Question: In my activity I show the camera preview on a surfaceView. It works perfectly fine on Nexus One and HTC Desire, but on Samsung Galaxy S I see strange lines, weird proportions and everything three times. see the Screenshot below.
The issue seems to be similar to this one:
<URL>
but none of the comments there helped. I tried to swap height,width for the camera parameters, but not much of a difference.
(Side note: my activity is always in landscape mode, fixed. I have that fix in my manifest as screenOrientation parameters, in case that matters somehow).
The code of my SurfaceHolderCallback (the relevant inner class in my activity):
'''
class SurfaceHolderCallback implements SurfaceHolder.Callback {
private static final int IMAGE_WIDTH = 512;
private static final int IMAGE_HEIGHT = 384;
private static final String ORIENTATION = "orientation";
private static final String ROTATION = "rotation";
private static final String PORTRAIT = "portrait";
private static final String LANDSCAPE = "landscape";
public void surfaceCreated(SurfaceHolder holder) {
camera = Camera.open();
//Surface.setOrientation(Display.DEFAULT_DISPLAY,Surface.ROTATION_90);
Parameters p = camera.getParameters();
p.setPictureSize(IMAGE_WIDTH, IMAGE_HEIGHT);
p.set(ORIENTATION, PORTRAIT);
p.set(ROTATION, 90);
// p.setPreviewSize(640, 480);
Camera.Size s = p.getSupportedPreviewSizes().get(0);
Log.d(APP, "preview params " + s.width +"/"+ s.height);
p.setPreviewSize( s.width,s.height );
p.setPictureFormat(PixelFormat.JPEG);
p.set("flash-mode", "auto");
camera.setParameters(p);
try {
camera.setPreviewDisplay(surfaceHolder);
} catch (Throwable ignored) {
Log.e(APP, "set preview error.", ignored);
}
}
public void surfaceChanged(SurfaceHolder holder, int format, int width,
int height) {
if (isPreviewRunning) {
camera.stopPreview();
}
try {
camera.startPreview();
} catch(Exception e) {
Log.d(APP, "Cannot start preview", e);
}
isPreviewRunning = true;
}
...
'''

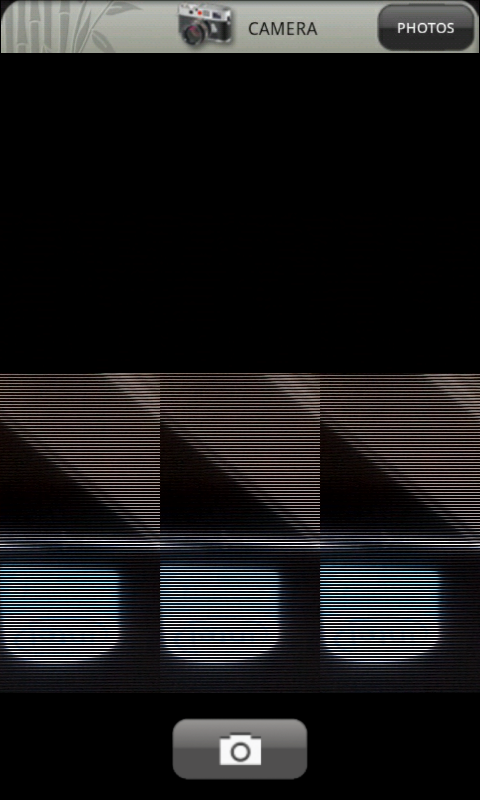
Answer: I found that Samsung seems to have problems with the parameters
'''
p.set("orientation", "portrait");
p.set("rotation", 90);
'''
After uncommenting those, it looks ok. I just need to rotate the image afterwards manually then.